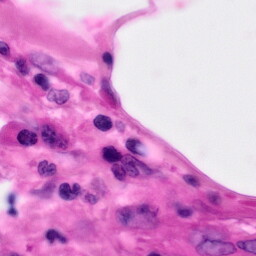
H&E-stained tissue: Pancreatic